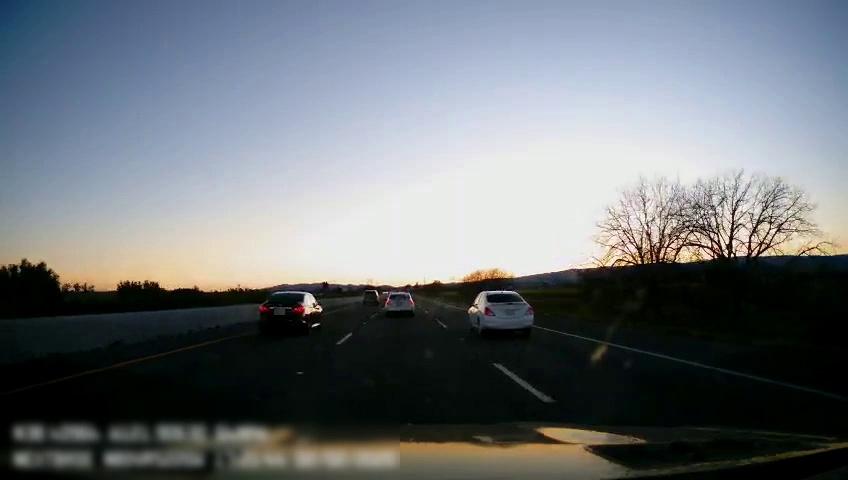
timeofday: Day
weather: Sunny
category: Drivable Space
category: Vehicles | Car
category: Vehicles | Car
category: Vehicles | SUV
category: Vehicles | Car
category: Lanes | Current Lane
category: Lanes | Current Lane
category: Lanes | Alternate Lane
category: Lanes | Alternate Lane